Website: macys
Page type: added-to-cart
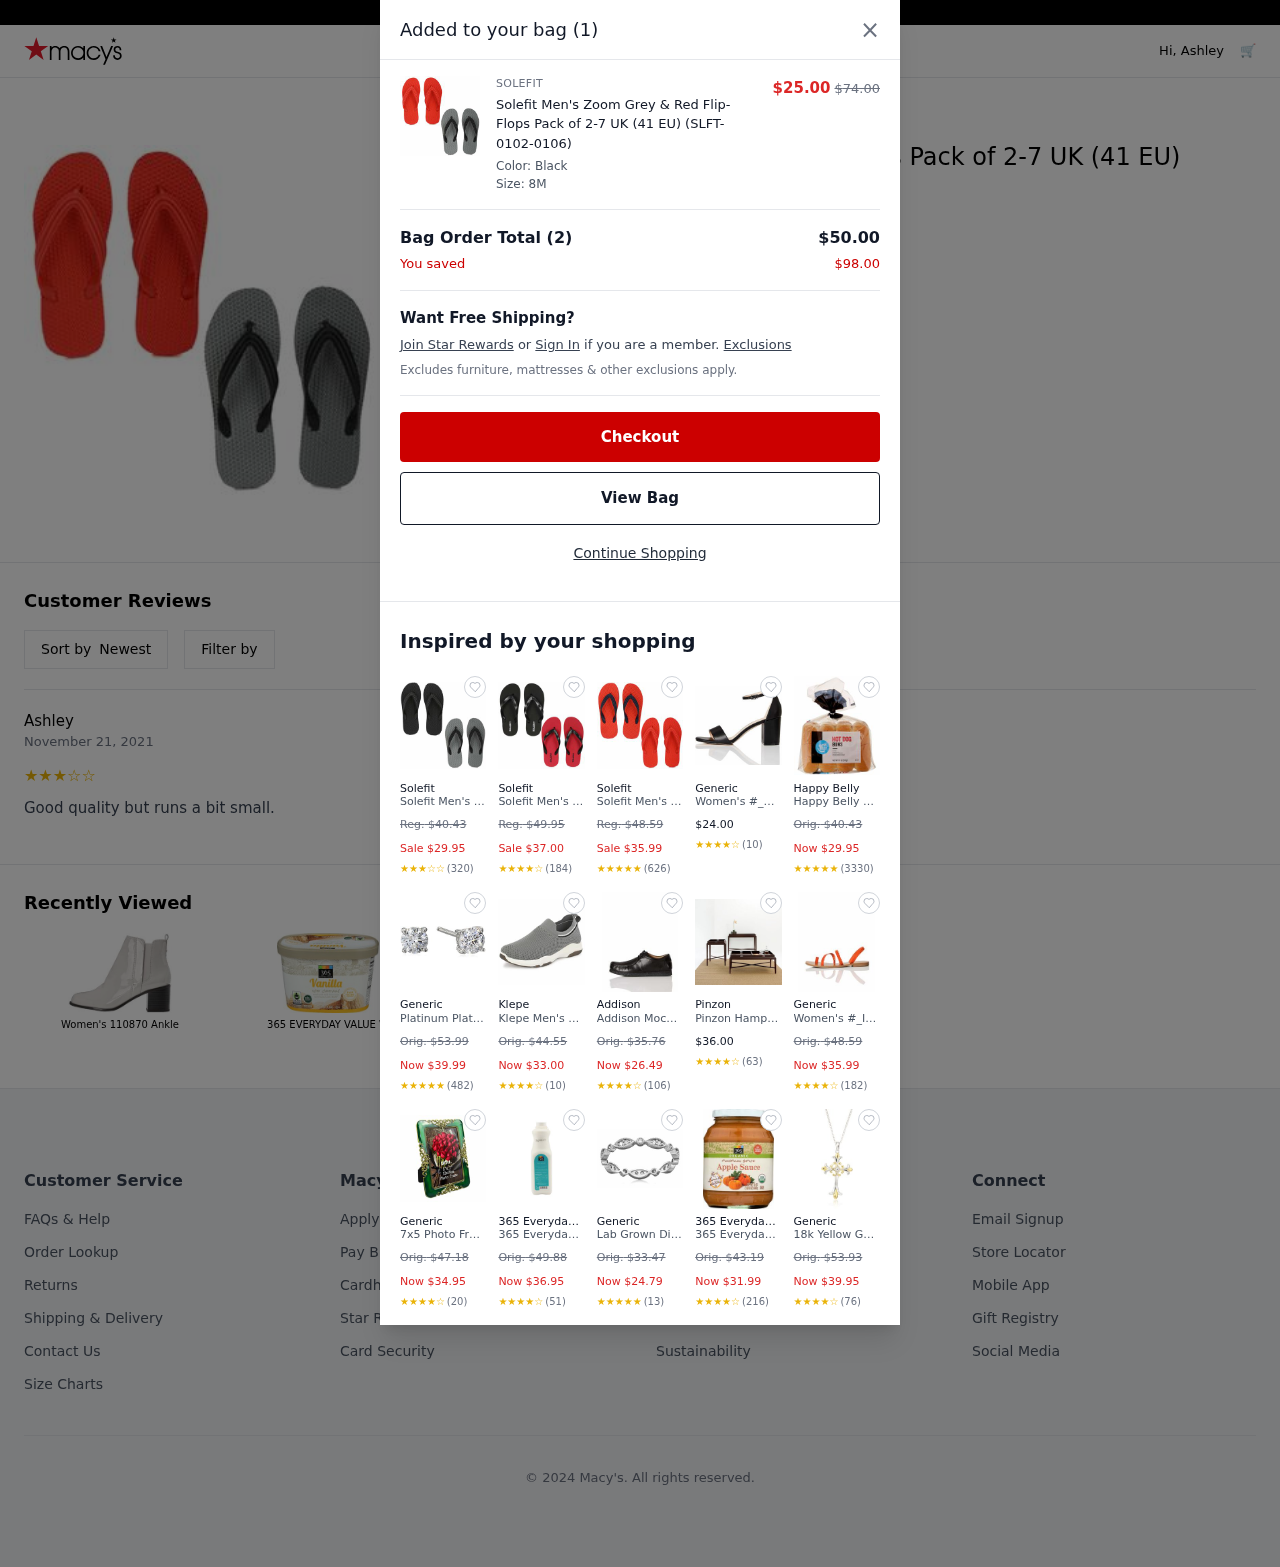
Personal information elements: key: PII_FIRSTNAME
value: Ashley
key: PII_REVIEW
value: Good quality but runs a bit small.
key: PII_USER_RATING
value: ★
★
★
☆
☆
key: PII_USER_RATING
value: ★
★
★
★
☆
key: PII_USER_RATING
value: ★
★
★
★
★
Product elements: key: PRODUCT1_BRAND
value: Solefit
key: PRODUCT1_NAME
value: Solefit Men's Zoom Grey & Red Flip-Flops Pack of 2-7 UK (41 EU) (SLFT-0102-0106)
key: PRODUCT1_PRICE
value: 25
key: PRODUCT18_NAME
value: Women's 110870 Ankle
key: PRODUCT19_NAME
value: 365 EVERYDAY VALUE W
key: PRODUCT1_ORIGINAL_PRICE
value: $74.00
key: PRODUCT2_BRAND
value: Solefit
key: PRODUCT2_NAME
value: Solefit Men's Zoom Black & Olive Flip-Flops Pack of 2-6 UK (40 EU) (SLFT-0101-0106)
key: PRODUCT2_ORIGINAL_PRICE
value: Reg. $40.43
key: PRODUCT2_PRICE
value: Sale $29.95
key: PRODUCT2_RATING
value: ★
★
★
☆
☆
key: PRODUCT2_NUM_RATINGS
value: (320)
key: PRODUCT3_BRAND
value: Solefit
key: PRODUCT3_NAME
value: Solefit Men's Zoom Black & Red Flip-Flops Pack of 2-6 UK (40 EU) (SLFT-0101-0102)
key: PRODUCT3_ORIGINAL_PRICE
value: Reg. $49.95
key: PRODUCT3_PRICE
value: Sale $37.00
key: PRODUCT3_RATING
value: ★
★
★
★
☆
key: PRODUCT3_NUM_RATINGS
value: (184)
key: PRODUCT4_BRAND
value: Solefit
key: PRODUCT4_NAME
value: Solefit Men's Zoom Blue &Red Flip-Flops Pack of 2-10 UK (44 EU) (SLFT-0102-0103)
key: PRODUCT4_ORIGINAL_PRICE
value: Reg. $48.59
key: PRODUCT4_PRICE
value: Sale $35.99
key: PRODUCT4_RATING
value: ★
★
★
★
★
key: PRODUCT4_NUM_RATINGS
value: (626)
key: PRODUCT5_BRAND
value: Generic
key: PRODUCT5_NAME
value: Women's #_Gafur-1A Ankle Strap Heels, Black, x-small
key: PRODUCT5_PRICE
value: $24.00
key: PRODUCT5_RATING
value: ★
★
★
★
☆
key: PRODUCT5_NUM_RATINGS
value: (10)
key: PRODUCT6_BRAND
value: Happy Belly
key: PRODUCT6_NAME
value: Happy Belly White Bun Tie Top Bag
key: PRODUCT6_ORIGINAL_PRICE
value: Orig. $40.43
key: PRODUCT6_PRICE
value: Now $29.95
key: PRODUCT6_RATING
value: ★
★
★
★
★
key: PRODUCT6_NUM_RATINGS
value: (3330)
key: PRODUCT7_BRAND
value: Generic
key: PRODUCT7_NAME
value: Platinum Plated Sterling Silver Stud Earrings set with Round Cut Swarovski Zirconia (3/4 cttw)
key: PRODUCT7_ORIGINAL_PRICE
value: Orig. $53.99
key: PRODUCT7_PRICE
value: Now $39.99
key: PRODUCT7_RATING
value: ★
★
★
★
★
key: PRODUCT7_NUM_RATINGS
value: (482)
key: PRODUCT8_BRAND
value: Klepe
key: PRODUCT8_NAME
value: Klepe Men's Running Shoes
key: PRODUCT8_ORIGINAL_PRICE
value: Orig. $44.55
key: PRODUCT8_PRICE
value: Now $33.00
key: PRODUCT8_RATING
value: ★
★
★
★
☆
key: PRODUCT8_NUM_RATINGS
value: (10)
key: PRODUCT9_BRAND
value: Addison
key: PRODUCT9_NAME
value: Addison Mocassins, Black, 8 US
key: PRODUCT9_ORIGINAL_PRICE
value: Orig. $35.76
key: PRODUCT9_PRICE
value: Now $26.49
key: PRODUCT9_RATING
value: ★
★
★
★
☆
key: PRODUCT9_NUM_RATINGS
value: (106)
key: PRODUCT10_BRAND
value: Pinzon
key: PRODUCT10_NAME
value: Pinzon Hampden Furniture Collection
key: PRODUCT10_PRICE
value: $36.00
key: PRODUCT10_RATING
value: ★
★
★
★
☆
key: PRODUCT10_NUM_RATINGS
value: (63)
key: PRODUCT11_BRAND
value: Generic
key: PRODUCT11_NAME
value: Women's #_INNIS-S-11 Gladiator Sandals, Red Rust Red, us-0 / asia size s
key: PRODUCT11_ORIGINAL_PRICE
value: Orig. $48.59
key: PRODUCT11_PRICE
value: Now $35.99
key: PRODUCT11_RATING
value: ★
★
★
★
☆
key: PRODUCT11_NUM_RATINGS
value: (182)
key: PRODUCT12_BRAND
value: Generic
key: PRODUCT12_NAME
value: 7x5 Photo Frame Vintage Metal Picture Frames for Desktop, 7 x 5 inch
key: PRODUCT12_ORIGINAL_PRICE
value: Orig. $47.18
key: PRODUCT12_PRICE
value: Now $34.95
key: PRODUCT12_RATING
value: ★
★
★
★
☆
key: PRODUCT12_NUM_RATINGS
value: (20)
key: PRODUCT13_BRAND
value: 365 Everyday Value
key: PRODUCT13_NAME
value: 365 Everyday Value, 365 Half & Half, Quart, 32 oz
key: PRODUCT13_ORIGINAL_PRICE
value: Orig. $49.88
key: PRODUCT13_PRICE
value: Now $36.95
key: PRODUCT13_RATING
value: ★
★
★
★
☆
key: PRODUCT13_NUM_RATINGS
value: (51)
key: PRODUCT14_BRAND
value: Generic
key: PRODUCT14_NAME
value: Lab Grown Diamond Fancy Wedding Band in 14k White Gold (1/4 CT.TW., I-J Color, SI1-SI2 Clarity), Siz
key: PRODUCT14_ORIGINAL_PRICE
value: Orig. $33.47
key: PRODUCT14_PRICE
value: Now $24.79
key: PRODUCT14_RATING
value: ★
★
★
★
★
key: PRODUCT14_NUM_RATINGS
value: (13)
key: PRODUCT15_BRAND
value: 365 Everyday Value
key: PRODUCT15_NAME
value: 365 Everyday Value, Organic Apple Sauce, Pumpkin Spice, 24 oz
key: PRODUCT15_ORIGINAL_PRICE
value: Orig. $43.19
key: PRODUCT15_PRICE
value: Now $31.99
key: PRODUCT15_RATING
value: ★
★
★
★
☆
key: PRODUCT15_NUM_RATINGS
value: (216)
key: PRODUCT16_BRAND
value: Generic
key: PRODUCT16_NAME
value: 18k Yellow Gold Plated Sterling Silver Two Tone Celtic Cross Pendant Necklace, 18"
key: PRODUCT16_ORIGINAL_PRICE
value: Orig. $53.93
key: PRODUCT16_PRICE
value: Now $39.95
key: PRODUCT16_RATING
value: ★
★
★
★
☆
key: PRODUCT16_NUM_RATINGS
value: (76)
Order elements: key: ORDER_DATE
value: November 21, 2021
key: ORDER_NUM_ITEMS
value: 1
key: ORDER_NUM_ITEMS
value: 2
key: ORDER_SUBTOTAL
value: $50.00
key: ORDER_SAVINGS
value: $98.00